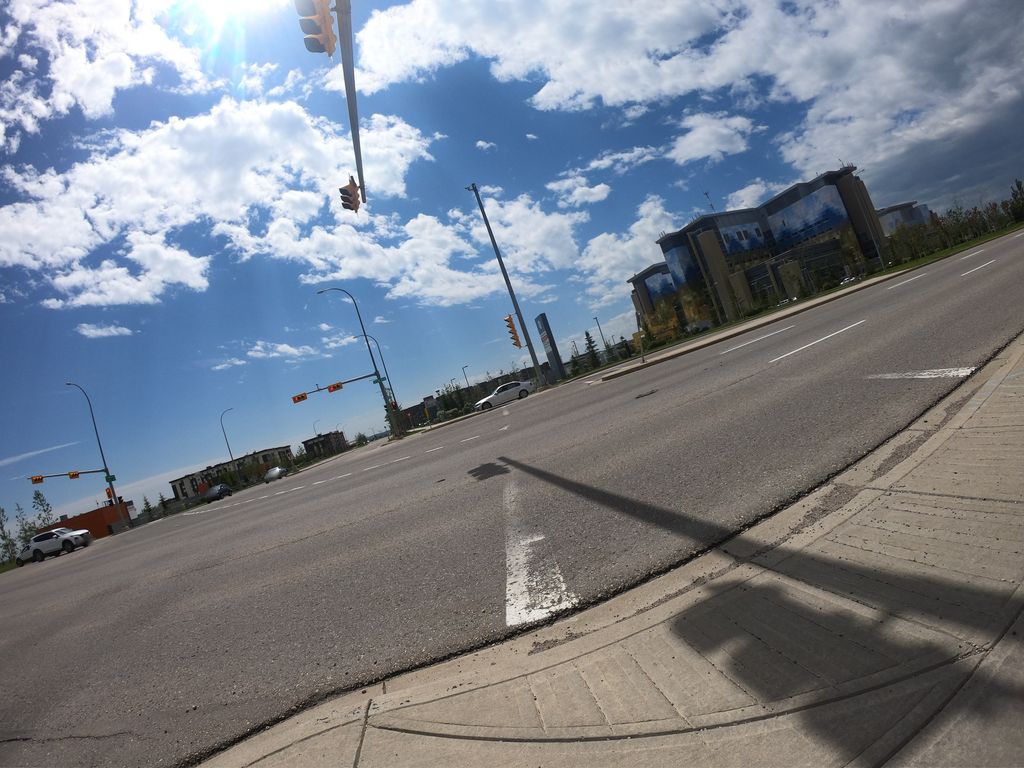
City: calgary